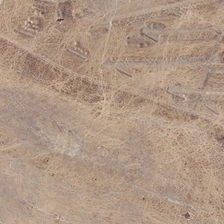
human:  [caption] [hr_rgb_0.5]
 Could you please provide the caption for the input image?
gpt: it is a piece of bareland .

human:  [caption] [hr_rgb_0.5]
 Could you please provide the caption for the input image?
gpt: it is a piece of bareland .

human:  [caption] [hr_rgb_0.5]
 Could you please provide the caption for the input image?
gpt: it is a piece of bareland .

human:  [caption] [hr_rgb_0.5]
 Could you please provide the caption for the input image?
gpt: it is a piece of bareland .

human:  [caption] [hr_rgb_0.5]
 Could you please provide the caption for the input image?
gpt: it is a piece of bareland .